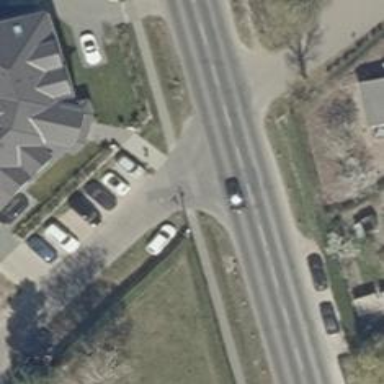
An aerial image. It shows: Unmarked crossing on the road.